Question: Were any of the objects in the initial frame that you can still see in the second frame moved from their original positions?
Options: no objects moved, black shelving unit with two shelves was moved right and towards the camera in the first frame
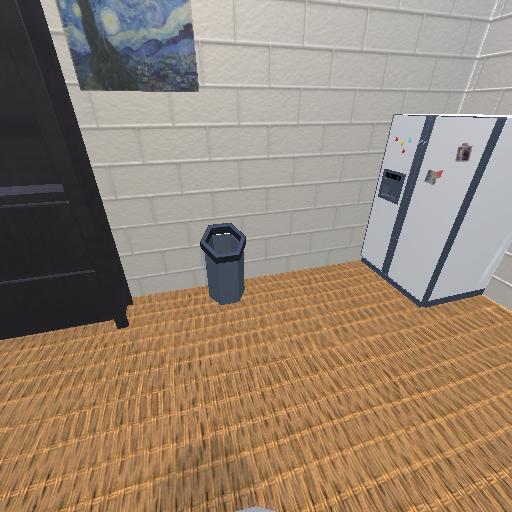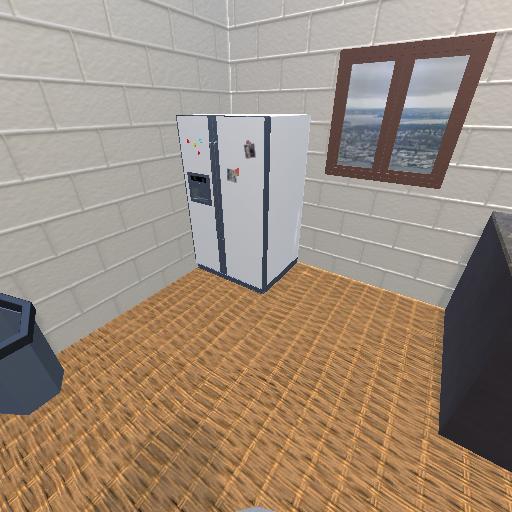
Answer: no objects moved